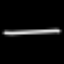
Label: line